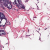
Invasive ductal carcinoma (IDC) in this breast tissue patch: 1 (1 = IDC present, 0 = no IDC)